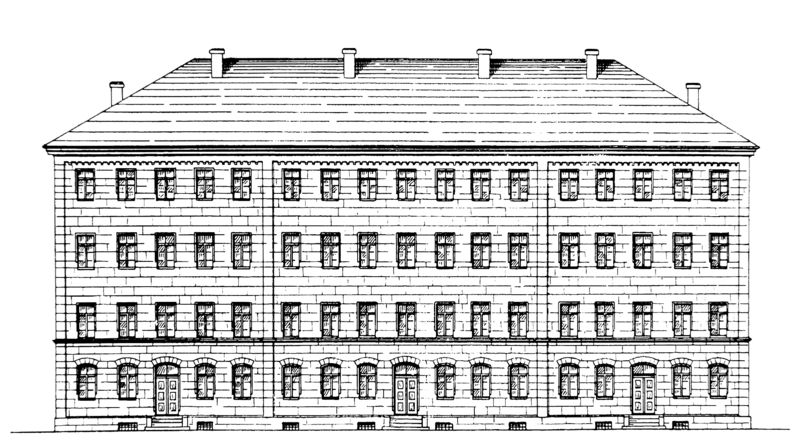
Titel: Genossenschaftshaus "Königshausstiftung" in Nürnberg - Aufriss
Künstler: Bernhard Solger
Institution: (Seriendruck)
Schlagwörter: flügel, schatten, weiß, fenster, frankreich, glas, grau, licht, schwarz, skizze, tür, zeichnung, dach, gebäude, haus, architektur, stein, steine, gitter, boden, drei, front, renaissance, schräg, kamin, kamine, schornstein, ansicht, bogen, fassade, italien, türen, studie, giebel, mauer, schornsteine, ziegel, grafik, graphik, linien, backstein, türe, weis, pilaster, rundbogen, treppe, treppen, wohnung, symmetrie, gerade, balken, stufe, stufen, bögen, bad, eingang, eingänge, keller, wohnhaus, münchen, palazzo, scheiben, symmetrisch, seite, schawrz, entwurf, neu, rom, reihen, reihung, fries, rustika, villa, sims, gesims, quader, walm, walmdach, simse, florenz, vorderansicht, etagen, geschosse, plan, kellerfenster, kassetten, konsolen, sechs, stockwerke, querschnitt, geschoss, kaserne, dachgeschoss, lisenen, aufriss, architekturzeichnung, bauplan, medici, fensterbögen, erdgeschoss, first, gliederung, obergeschoss, spitzdach, rustifizierung, rustika motiv, bauakademie, blendfrie, fenstersturz, holztüren, kassettentüren, kellgeschoss, knast, tpren, reihenhaus, wohnblock, rundbogenfries, mehrfamilienhaus, türem, denster, 1900, 1800, kueche